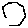
Label: hexagon